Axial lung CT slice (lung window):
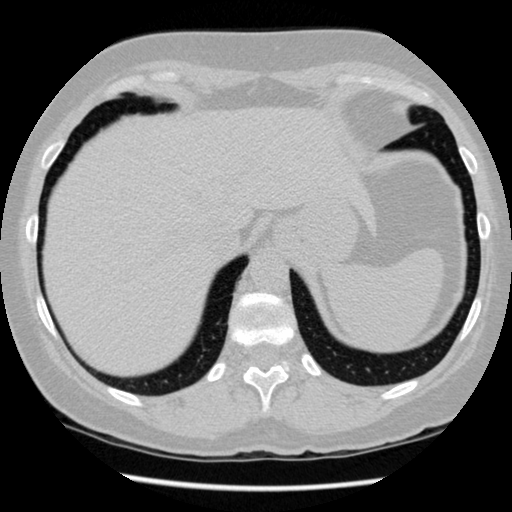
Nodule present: no